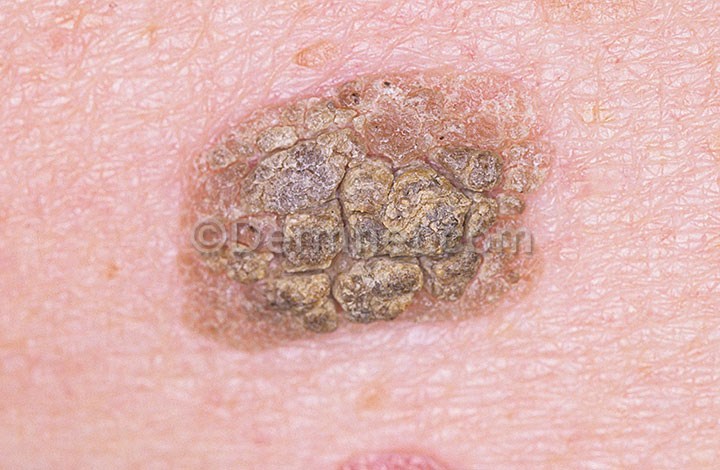
Disease: Seborrheic Keratoses and other Benign Tumors